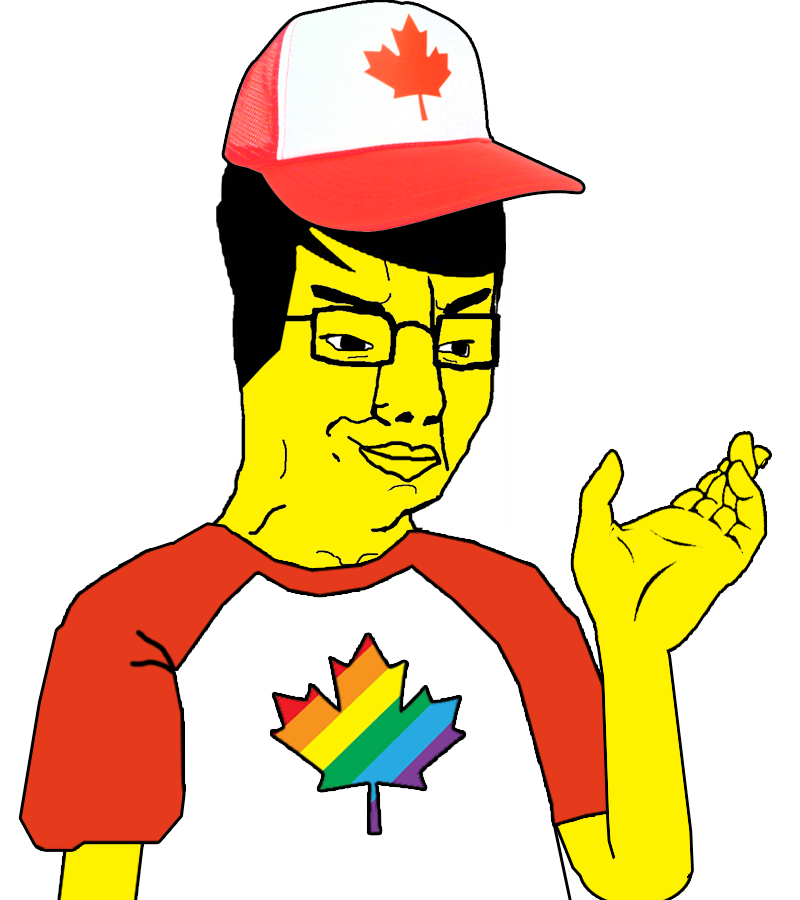
Label: 5_Poljak